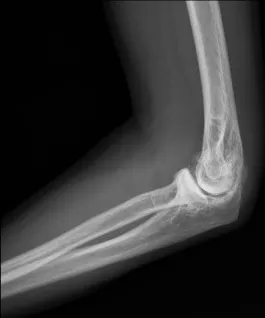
Posteroanterior. Lateral radiographs of elbow showed degeneration of ulnohumerus and radiohumerus joint with radial head deformity and subluxcation and avulsed bone around the lateral epicondyle.
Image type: radiology (x_ray)